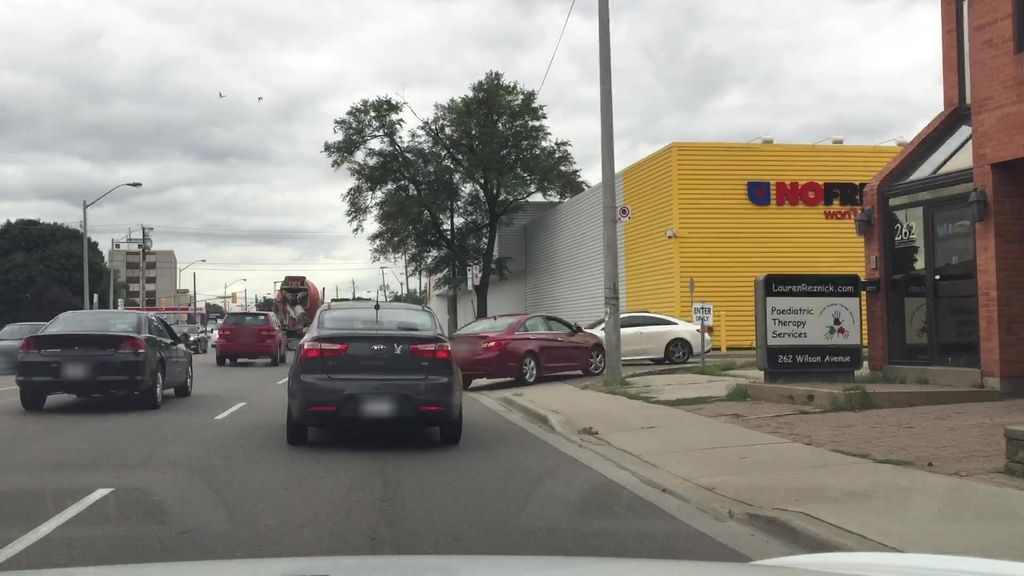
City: toronto